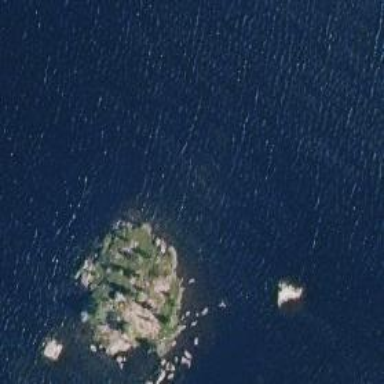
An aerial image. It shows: Islet.